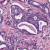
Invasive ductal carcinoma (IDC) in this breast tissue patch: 1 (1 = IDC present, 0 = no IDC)